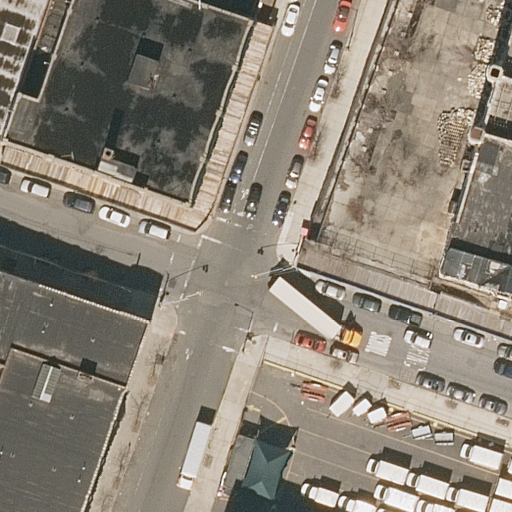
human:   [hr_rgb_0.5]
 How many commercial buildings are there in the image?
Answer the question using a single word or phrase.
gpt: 0

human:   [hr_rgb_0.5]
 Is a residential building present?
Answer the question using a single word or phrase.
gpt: yes

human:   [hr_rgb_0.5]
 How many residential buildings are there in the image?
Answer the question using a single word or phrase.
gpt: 4

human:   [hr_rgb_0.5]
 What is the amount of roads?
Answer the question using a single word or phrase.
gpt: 2

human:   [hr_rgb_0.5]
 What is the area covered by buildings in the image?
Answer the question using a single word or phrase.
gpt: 3555m2

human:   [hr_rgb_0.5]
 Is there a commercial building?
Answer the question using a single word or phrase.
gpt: no

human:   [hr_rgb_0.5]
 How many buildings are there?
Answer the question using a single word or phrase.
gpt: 4

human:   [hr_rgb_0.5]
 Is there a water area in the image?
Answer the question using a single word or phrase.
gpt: no

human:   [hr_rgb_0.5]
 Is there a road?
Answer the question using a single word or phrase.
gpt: yes

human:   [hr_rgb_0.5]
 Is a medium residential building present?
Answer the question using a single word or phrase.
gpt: yes

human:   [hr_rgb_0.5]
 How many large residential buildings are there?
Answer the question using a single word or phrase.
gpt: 2

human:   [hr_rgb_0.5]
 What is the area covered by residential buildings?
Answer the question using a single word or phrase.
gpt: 3555m2

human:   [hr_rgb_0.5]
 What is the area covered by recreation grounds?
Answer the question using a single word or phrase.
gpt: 0m2

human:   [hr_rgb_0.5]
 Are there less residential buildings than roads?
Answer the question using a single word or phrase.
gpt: no

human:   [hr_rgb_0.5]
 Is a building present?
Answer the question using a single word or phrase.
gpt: yes

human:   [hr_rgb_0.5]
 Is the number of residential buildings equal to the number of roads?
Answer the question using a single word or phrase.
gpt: no

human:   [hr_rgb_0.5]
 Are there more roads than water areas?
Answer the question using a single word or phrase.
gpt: yes

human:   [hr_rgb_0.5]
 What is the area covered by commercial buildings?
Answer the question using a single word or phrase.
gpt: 0m2

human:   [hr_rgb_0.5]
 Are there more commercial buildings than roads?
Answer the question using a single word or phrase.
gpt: no

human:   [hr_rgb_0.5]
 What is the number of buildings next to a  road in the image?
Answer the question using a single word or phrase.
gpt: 4

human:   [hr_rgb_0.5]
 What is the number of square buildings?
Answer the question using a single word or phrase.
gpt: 0

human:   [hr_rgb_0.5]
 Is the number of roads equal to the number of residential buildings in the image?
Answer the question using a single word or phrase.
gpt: no

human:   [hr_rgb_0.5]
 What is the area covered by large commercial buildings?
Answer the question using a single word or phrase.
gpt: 0m2

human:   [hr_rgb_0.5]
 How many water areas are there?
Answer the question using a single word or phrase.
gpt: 0

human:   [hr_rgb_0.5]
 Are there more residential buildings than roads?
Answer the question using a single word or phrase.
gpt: yes

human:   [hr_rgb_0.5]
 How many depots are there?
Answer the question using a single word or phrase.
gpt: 0

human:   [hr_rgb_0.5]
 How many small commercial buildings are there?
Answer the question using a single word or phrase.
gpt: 0

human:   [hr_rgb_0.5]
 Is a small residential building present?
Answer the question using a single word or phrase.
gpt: no

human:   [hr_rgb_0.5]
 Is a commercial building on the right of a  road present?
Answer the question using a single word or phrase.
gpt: no

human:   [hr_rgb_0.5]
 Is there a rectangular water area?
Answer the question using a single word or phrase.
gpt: no

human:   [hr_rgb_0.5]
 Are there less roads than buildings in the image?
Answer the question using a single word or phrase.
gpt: yes

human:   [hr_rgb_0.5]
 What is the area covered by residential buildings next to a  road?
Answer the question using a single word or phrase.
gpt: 3555m2

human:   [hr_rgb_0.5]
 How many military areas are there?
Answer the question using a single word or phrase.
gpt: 0

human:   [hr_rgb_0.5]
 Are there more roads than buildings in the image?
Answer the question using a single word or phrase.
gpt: no

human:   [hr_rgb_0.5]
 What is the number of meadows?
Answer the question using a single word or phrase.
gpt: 0

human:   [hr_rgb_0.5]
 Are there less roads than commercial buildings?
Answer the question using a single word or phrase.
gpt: no

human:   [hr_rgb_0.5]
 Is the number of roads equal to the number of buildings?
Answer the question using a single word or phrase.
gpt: no

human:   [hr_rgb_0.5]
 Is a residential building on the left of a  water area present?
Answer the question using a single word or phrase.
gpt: no

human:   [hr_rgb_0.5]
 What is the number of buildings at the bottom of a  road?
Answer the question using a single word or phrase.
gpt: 1

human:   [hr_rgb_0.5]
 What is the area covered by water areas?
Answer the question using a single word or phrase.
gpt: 0m2

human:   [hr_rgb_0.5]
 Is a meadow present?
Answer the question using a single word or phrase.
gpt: no

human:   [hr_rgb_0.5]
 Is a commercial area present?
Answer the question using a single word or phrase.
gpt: no

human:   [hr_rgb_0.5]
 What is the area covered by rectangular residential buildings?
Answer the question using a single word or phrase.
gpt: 2052m2

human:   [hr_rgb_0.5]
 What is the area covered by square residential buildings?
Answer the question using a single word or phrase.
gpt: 0m2

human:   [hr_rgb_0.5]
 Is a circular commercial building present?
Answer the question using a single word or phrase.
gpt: no

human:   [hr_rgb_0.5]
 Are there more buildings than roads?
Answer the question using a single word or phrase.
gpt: yes

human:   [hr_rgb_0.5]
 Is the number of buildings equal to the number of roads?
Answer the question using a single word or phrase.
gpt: no

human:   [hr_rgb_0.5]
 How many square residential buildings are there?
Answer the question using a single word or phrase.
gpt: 0

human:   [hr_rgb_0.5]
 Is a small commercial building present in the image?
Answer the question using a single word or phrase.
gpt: no

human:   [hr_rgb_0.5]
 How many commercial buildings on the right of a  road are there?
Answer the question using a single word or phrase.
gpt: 0

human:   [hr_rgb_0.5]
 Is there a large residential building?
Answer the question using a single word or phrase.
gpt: yes

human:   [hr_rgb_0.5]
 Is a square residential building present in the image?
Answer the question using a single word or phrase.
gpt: no

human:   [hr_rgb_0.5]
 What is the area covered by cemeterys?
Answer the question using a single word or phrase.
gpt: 0m2

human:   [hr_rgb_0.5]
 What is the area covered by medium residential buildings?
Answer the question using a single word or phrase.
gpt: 266m2

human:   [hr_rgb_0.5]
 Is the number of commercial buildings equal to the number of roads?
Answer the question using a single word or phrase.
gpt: no

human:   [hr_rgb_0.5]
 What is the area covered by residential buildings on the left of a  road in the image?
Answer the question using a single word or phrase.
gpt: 2052m2

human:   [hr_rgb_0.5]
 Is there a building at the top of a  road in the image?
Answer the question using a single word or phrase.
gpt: yes

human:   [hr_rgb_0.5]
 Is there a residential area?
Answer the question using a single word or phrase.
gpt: no

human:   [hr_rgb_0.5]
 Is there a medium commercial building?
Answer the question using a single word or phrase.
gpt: no

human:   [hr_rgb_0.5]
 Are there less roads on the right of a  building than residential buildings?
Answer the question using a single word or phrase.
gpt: yes

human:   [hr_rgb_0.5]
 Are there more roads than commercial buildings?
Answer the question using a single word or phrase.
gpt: yes

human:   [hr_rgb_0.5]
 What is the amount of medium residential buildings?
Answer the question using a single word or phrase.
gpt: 2

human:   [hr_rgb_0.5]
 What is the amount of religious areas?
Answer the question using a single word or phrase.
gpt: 0

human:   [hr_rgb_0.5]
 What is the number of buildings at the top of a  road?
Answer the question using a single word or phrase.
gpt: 3